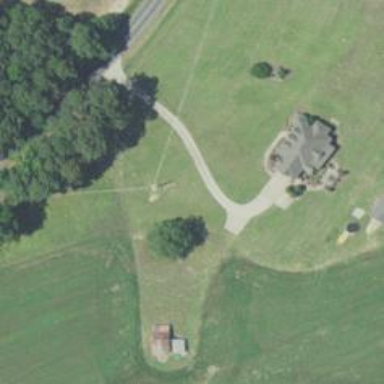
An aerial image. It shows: Driveway leading to service road.